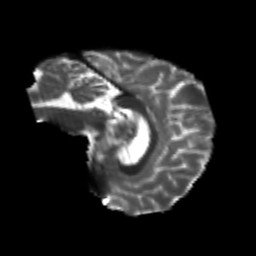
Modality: T2w
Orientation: sagittal
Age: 23
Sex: female
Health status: healthy
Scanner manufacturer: philips
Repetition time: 7.388 s
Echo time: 0.08599 s